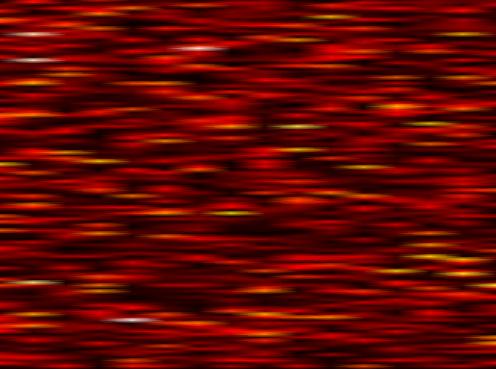
Label: FBMC